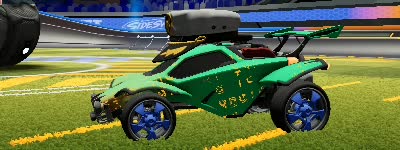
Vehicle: octane